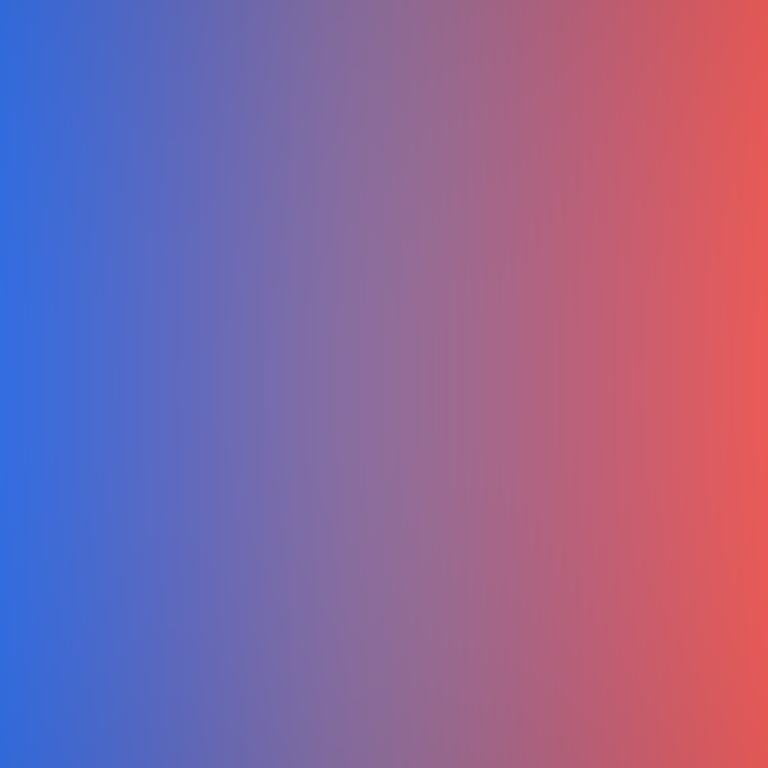
Abstract light effect, smooth gradient from blue to red, calm atmosphere, soft blend, no room, no furniture, no objects.